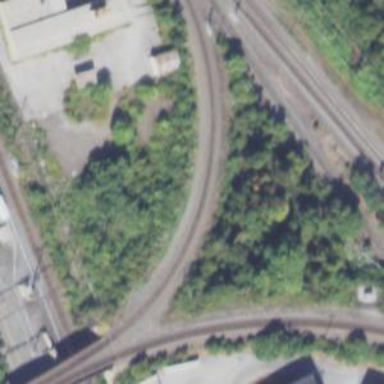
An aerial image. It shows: Railway line running on embankment.